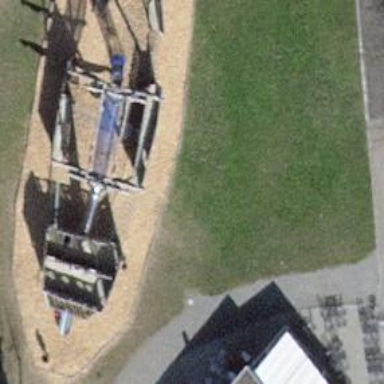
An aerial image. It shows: Playground area for leisure activities on the land.